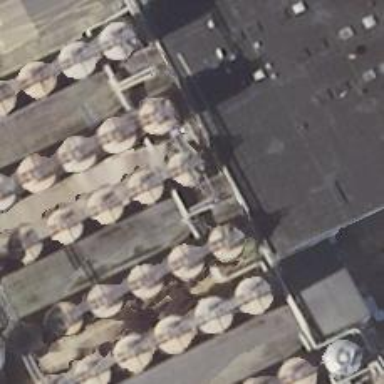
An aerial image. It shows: Storage tank with man-made structure.